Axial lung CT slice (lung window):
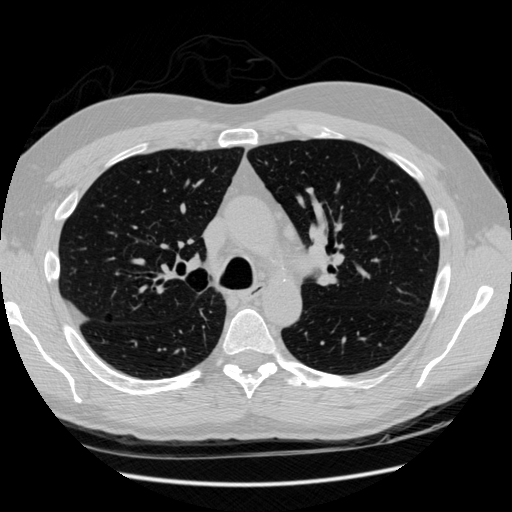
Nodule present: no